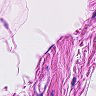
Metastatic tissue present: no